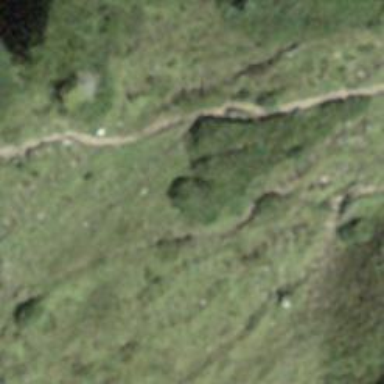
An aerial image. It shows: Path with excellent trail visibility.